Field crop: maize
Growth stage: 2
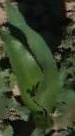
Species: maize